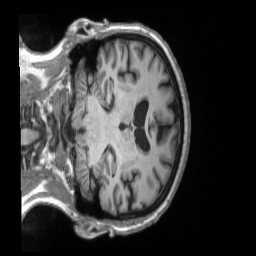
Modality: T1w
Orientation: coronal
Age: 60
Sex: female
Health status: ill
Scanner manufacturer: siemens
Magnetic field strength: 3 T
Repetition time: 2.2 s
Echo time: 0.00157 s